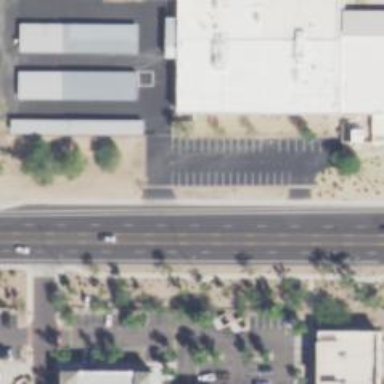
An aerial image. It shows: Secondary road with asphalt surface.